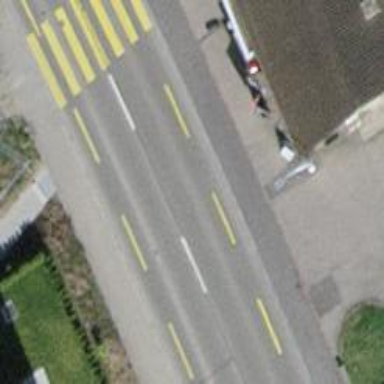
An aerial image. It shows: Primary road with asphalt surface and designated cycle lane.